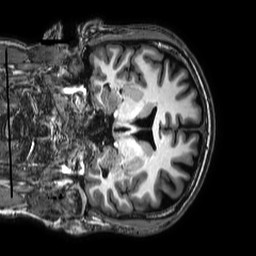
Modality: T1w
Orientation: coronal
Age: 44
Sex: male
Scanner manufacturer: philips
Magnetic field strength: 3 T
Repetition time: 0.008099 s
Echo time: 0.003703 s